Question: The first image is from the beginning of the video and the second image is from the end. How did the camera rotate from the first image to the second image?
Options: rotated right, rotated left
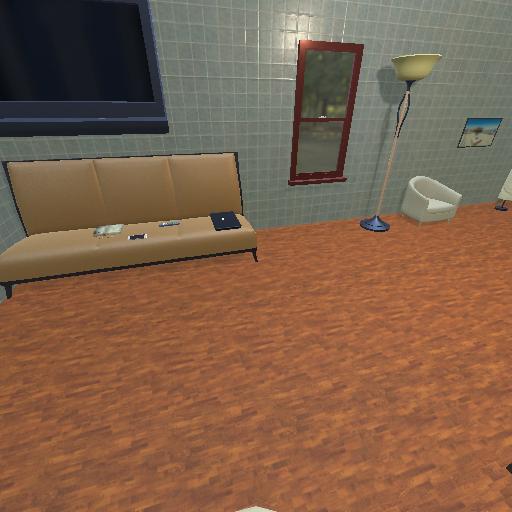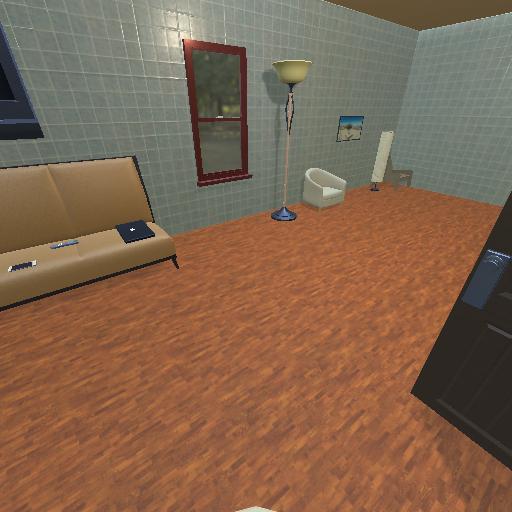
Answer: rotated right